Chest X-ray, PA view. Patient: 65 years old, sex M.
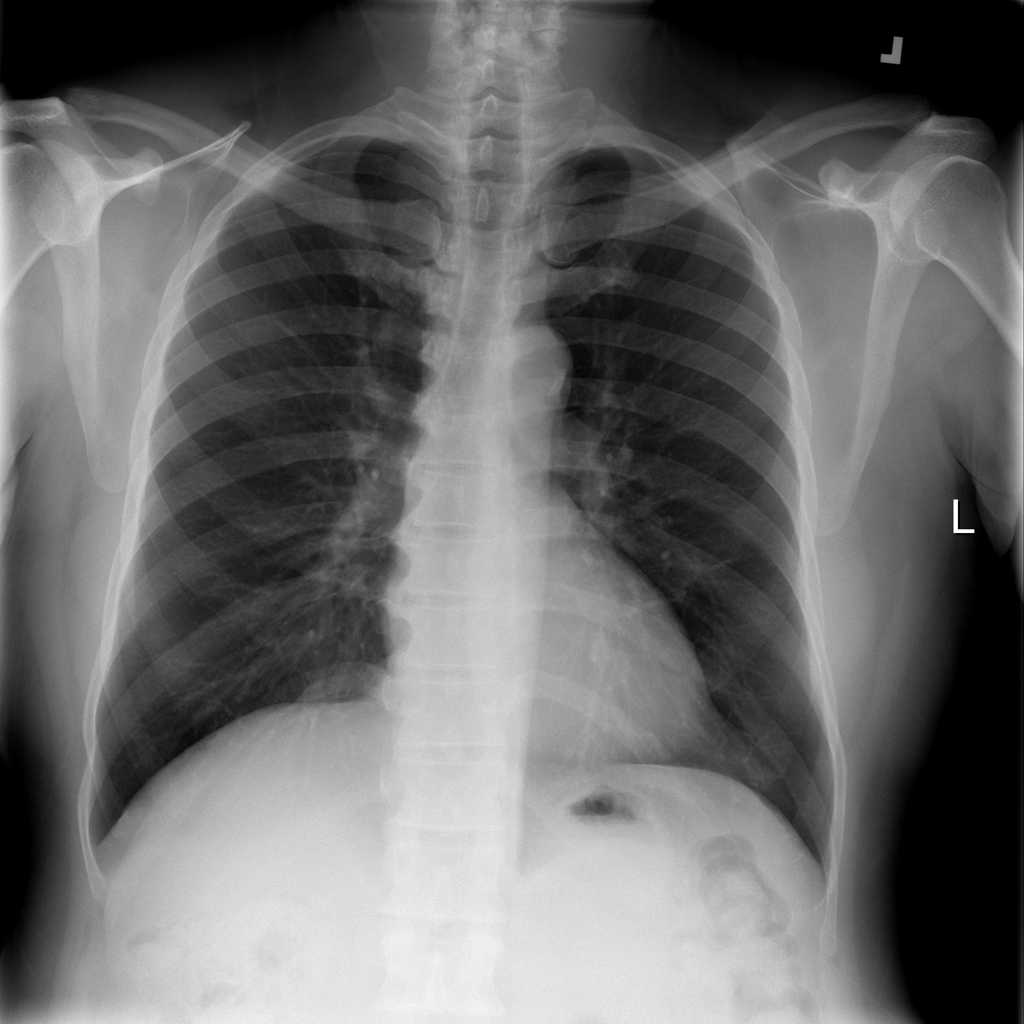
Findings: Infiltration